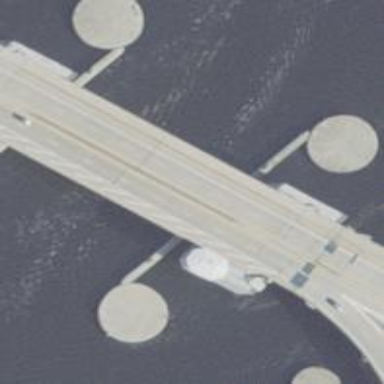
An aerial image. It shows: Movable bascule bridge over cycleway.